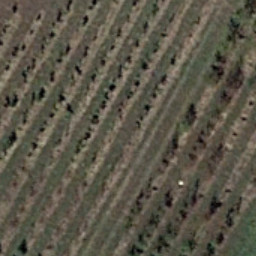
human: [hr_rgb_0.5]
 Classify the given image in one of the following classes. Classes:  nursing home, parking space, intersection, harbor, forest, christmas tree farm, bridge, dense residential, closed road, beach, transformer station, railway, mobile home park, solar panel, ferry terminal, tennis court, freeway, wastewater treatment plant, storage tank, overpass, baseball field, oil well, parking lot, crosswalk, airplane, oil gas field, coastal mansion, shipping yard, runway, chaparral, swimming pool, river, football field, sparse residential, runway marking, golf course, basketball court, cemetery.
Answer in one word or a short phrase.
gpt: christmas tree farm